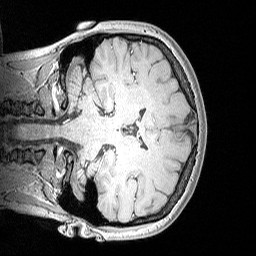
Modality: MP2RAGE
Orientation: coronal
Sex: female
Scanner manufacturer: siemens
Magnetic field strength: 3 T
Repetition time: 5 s
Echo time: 0.00292 s